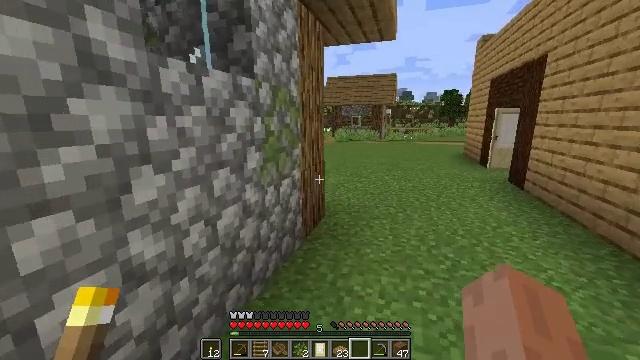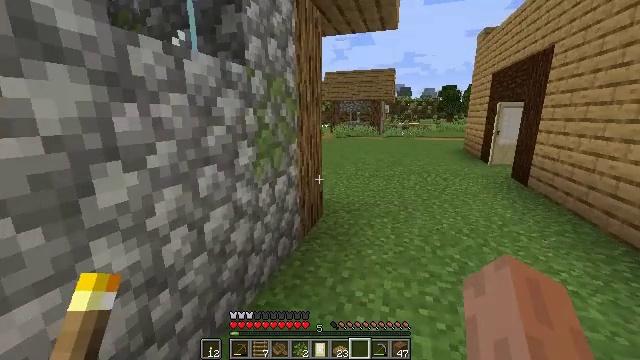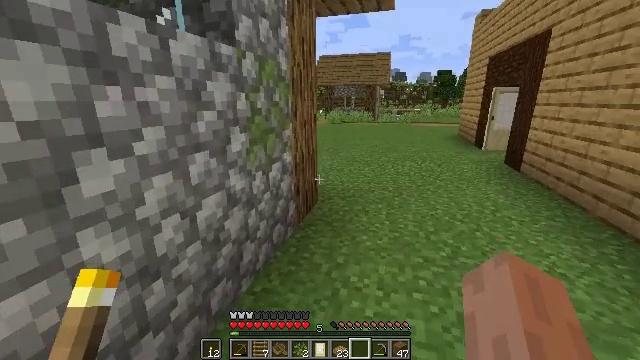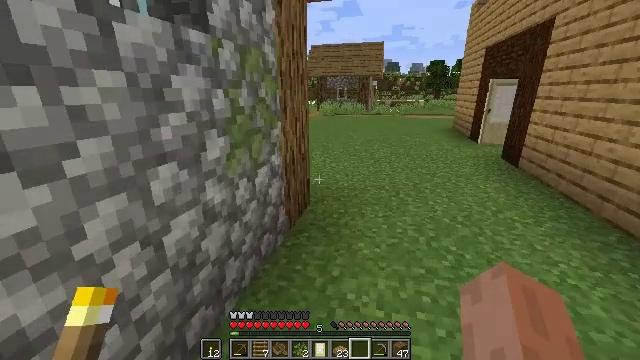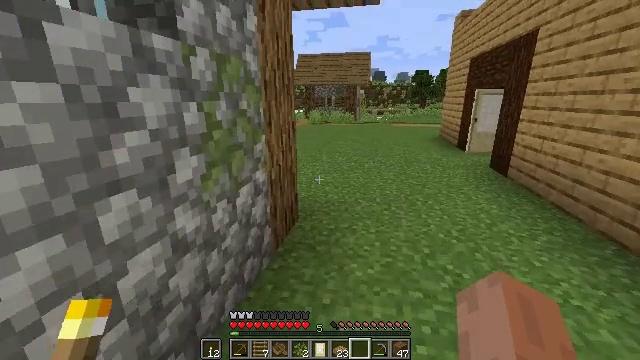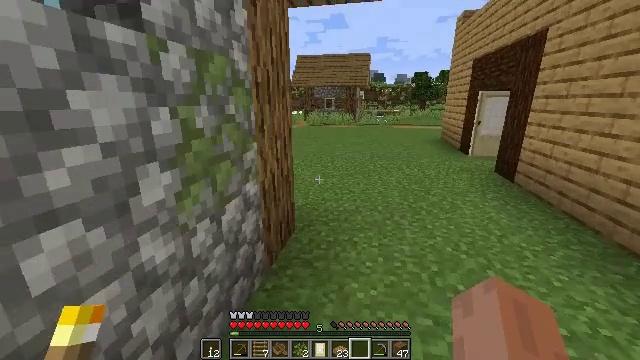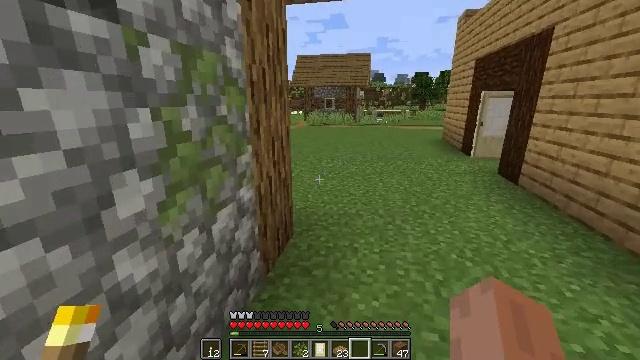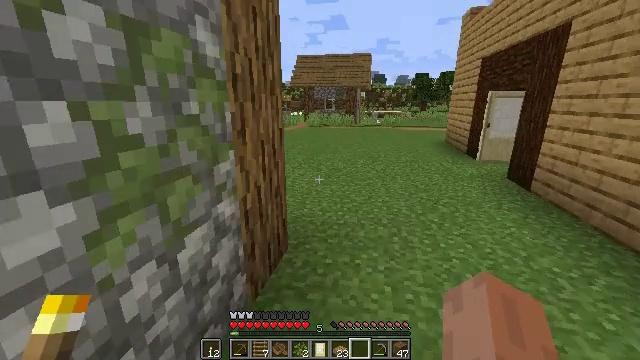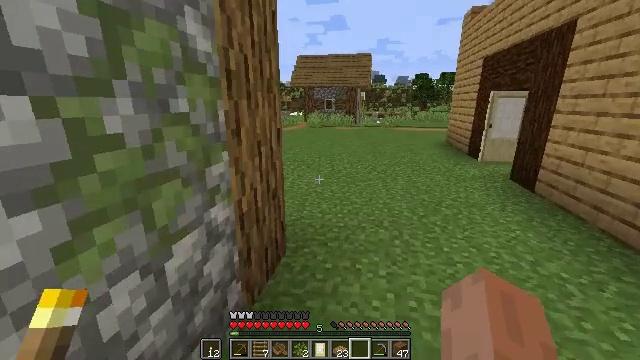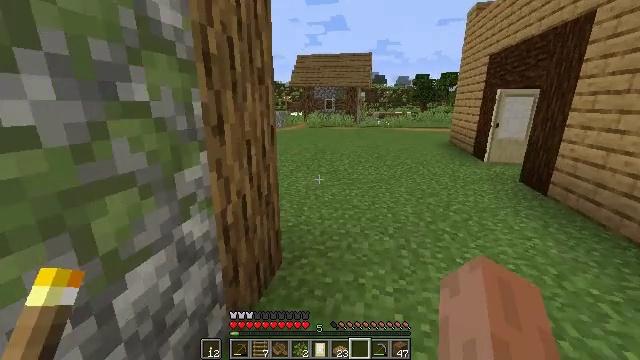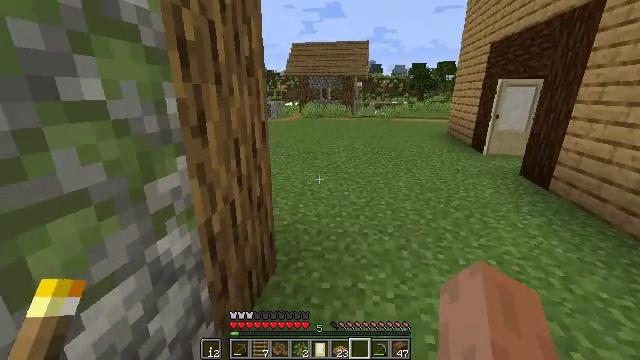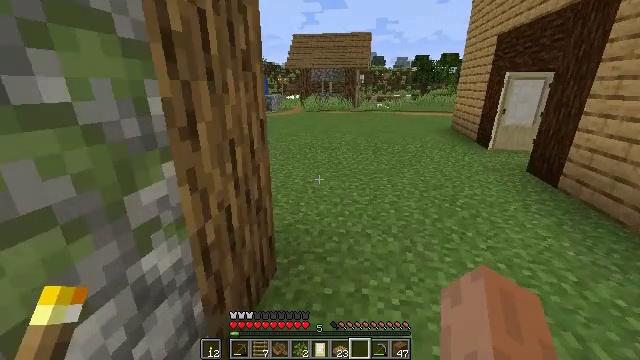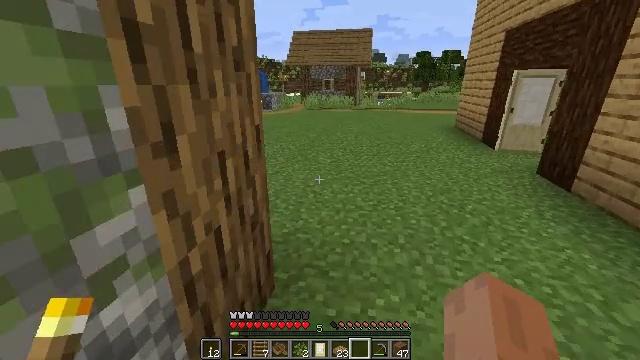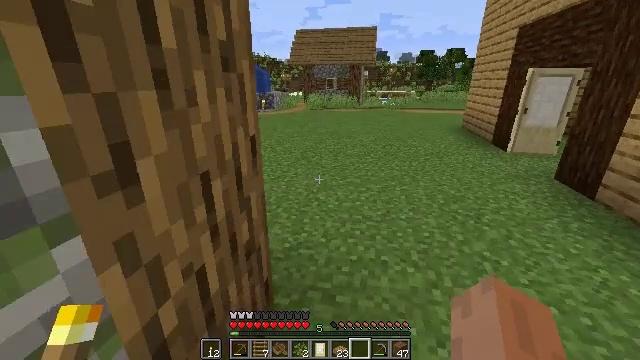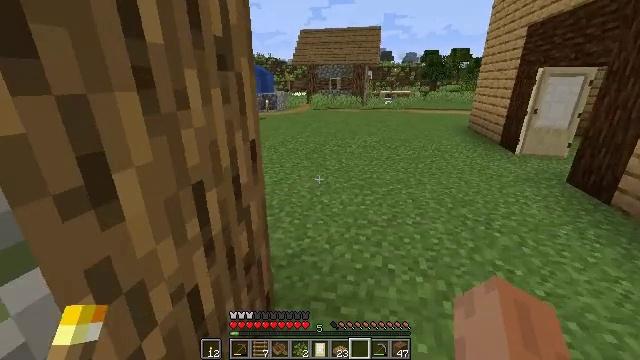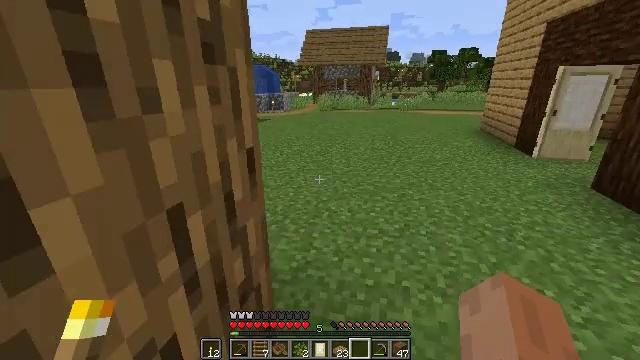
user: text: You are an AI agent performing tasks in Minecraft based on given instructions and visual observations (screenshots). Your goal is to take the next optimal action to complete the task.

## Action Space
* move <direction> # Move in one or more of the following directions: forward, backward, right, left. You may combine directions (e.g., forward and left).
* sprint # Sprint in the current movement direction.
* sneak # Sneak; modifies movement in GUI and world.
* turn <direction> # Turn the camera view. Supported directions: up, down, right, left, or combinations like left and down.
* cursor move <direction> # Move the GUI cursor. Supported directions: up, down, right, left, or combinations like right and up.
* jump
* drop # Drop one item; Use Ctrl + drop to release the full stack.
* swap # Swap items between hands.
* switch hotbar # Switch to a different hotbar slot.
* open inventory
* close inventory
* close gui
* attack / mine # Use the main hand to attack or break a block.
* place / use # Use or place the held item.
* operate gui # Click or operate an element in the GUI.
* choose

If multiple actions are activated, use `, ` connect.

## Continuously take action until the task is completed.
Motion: motion action
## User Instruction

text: Mine the cauldron block.
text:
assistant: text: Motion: move forward
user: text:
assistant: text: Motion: move forward, turn right and down
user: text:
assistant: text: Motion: move forward, turn right and down
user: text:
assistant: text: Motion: move forward, turn right and up
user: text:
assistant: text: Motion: move forward
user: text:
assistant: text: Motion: move forward
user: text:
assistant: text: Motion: move forward
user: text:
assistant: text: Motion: move forward
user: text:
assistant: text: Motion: move forward
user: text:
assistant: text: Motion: move forward, turn down
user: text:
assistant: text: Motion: move forward, turn down
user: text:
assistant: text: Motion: move forward
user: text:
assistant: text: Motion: move forward
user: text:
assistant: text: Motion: move forward
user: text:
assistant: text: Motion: move forward, turn left
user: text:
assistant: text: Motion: move forward, turn left
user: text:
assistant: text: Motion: move forward, turn left
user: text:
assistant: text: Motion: move forward, turn left
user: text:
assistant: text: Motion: move forward
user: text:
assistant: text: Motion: move forward
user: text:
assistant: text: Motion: move forward
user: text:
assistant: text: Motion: move forward
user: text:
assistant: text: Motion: move forward, turn left
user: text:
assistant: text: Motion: move forward, turn left
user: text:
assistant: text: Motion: move forward, turn left
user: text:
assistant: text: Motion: move forward, turn left
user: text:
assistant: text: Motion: move forward, turn left
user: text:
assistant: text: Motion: move forward, turn left
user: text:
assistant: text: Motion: move forward, turn left
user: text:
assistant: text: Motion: move forward, turn left